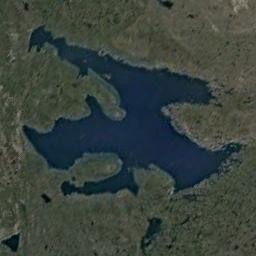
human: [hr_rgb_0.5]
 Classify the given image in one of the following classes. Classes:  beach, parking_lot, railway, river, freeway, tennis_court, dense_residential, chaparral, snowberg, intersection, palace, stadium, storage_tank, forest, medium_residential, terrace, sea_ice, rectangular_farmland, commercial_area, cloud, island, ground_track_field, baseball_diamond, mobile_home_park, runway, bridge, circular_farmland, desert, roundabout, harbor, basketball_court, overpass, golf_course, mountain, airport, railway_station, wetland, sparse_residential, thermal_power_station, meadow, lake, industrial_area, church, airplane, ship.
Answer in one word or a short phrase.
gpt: lake